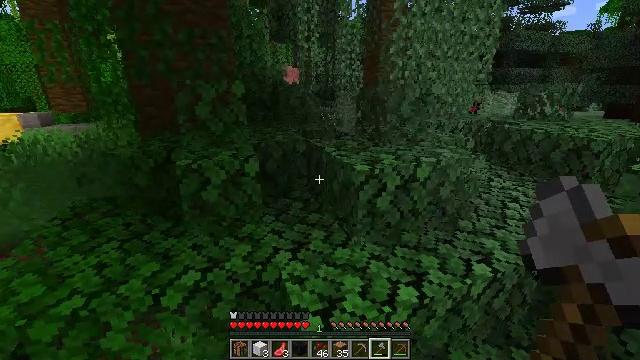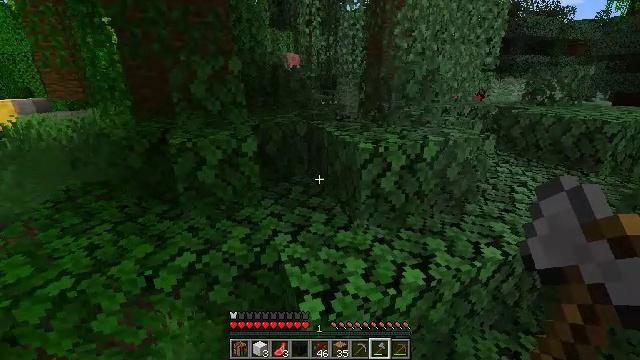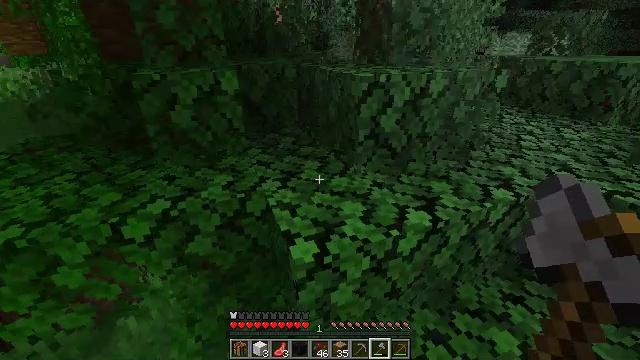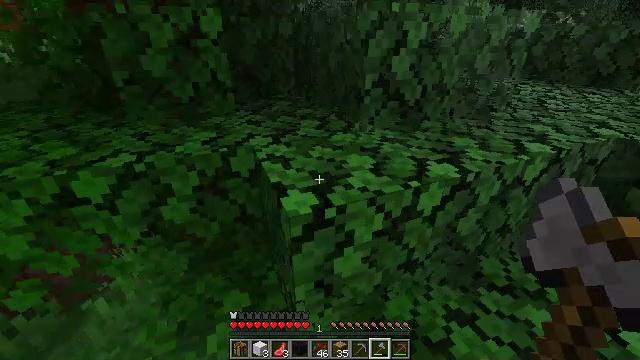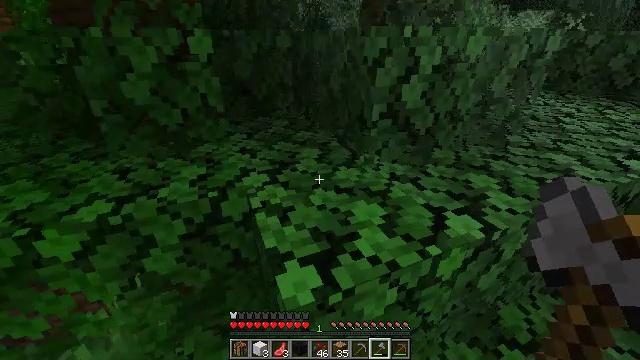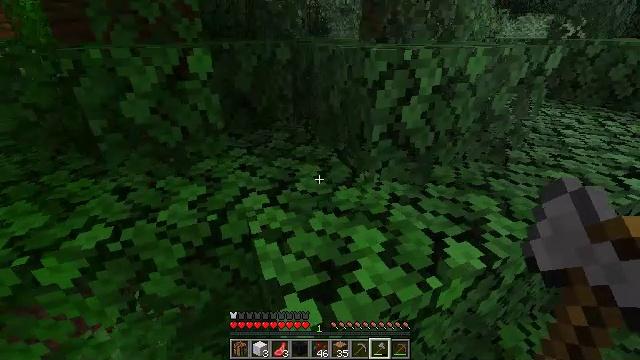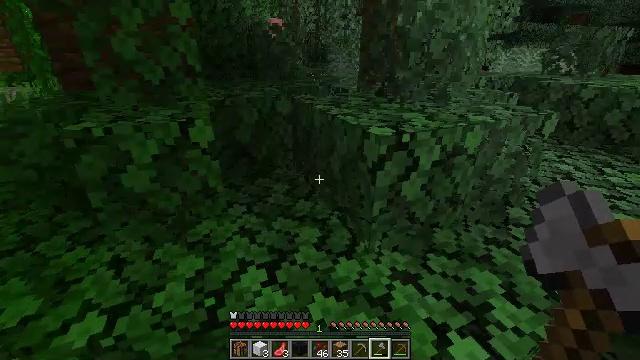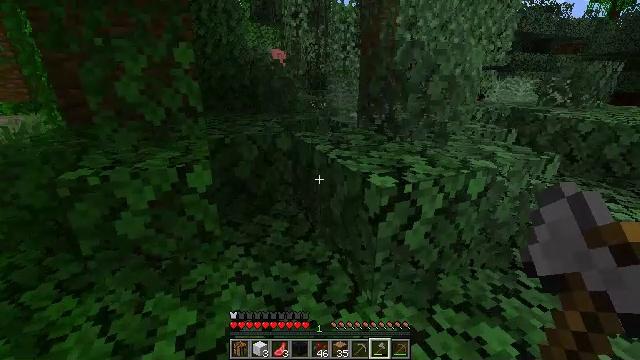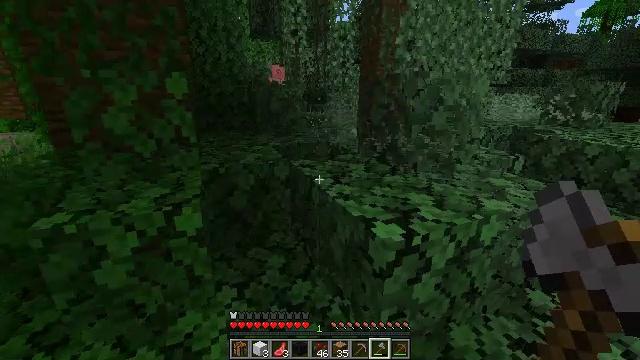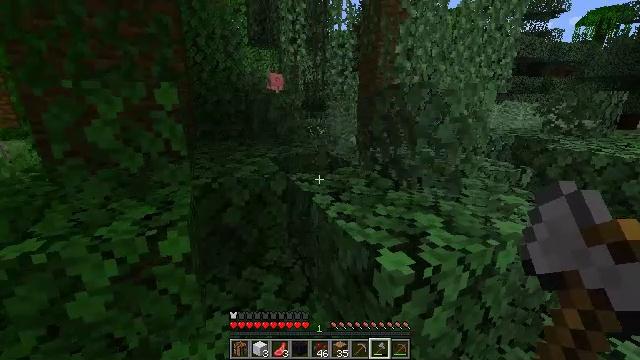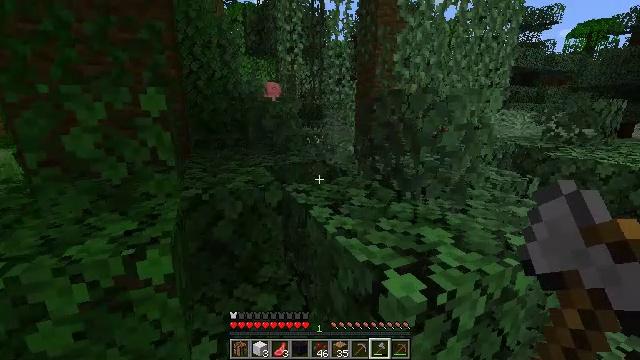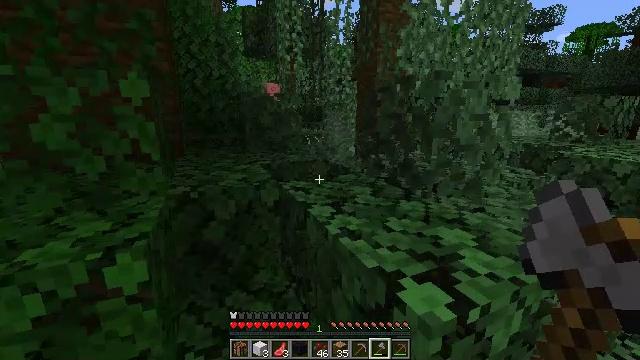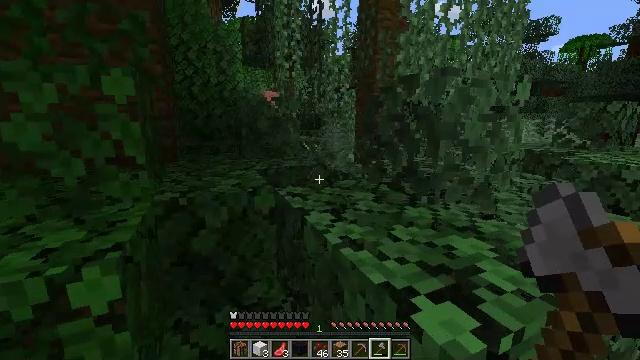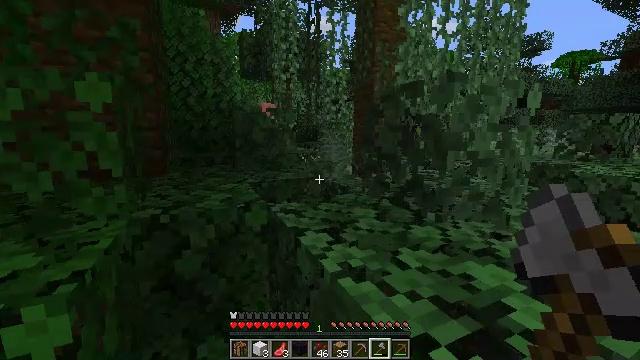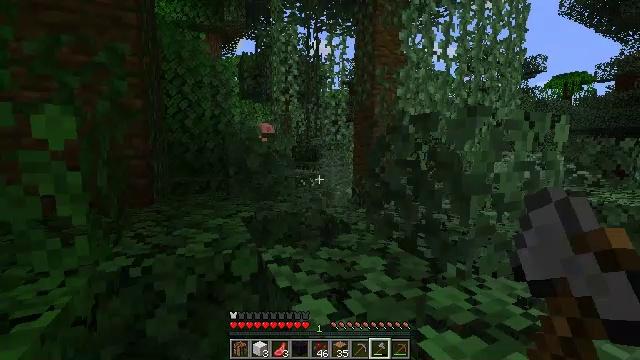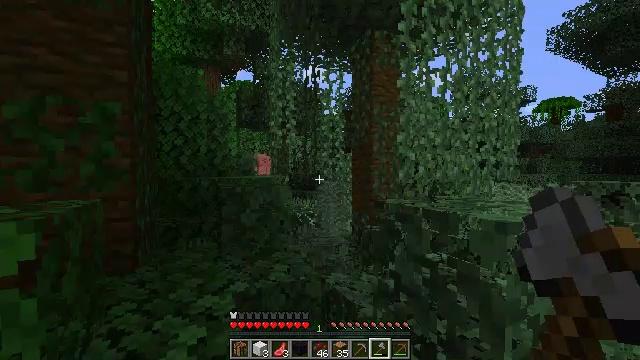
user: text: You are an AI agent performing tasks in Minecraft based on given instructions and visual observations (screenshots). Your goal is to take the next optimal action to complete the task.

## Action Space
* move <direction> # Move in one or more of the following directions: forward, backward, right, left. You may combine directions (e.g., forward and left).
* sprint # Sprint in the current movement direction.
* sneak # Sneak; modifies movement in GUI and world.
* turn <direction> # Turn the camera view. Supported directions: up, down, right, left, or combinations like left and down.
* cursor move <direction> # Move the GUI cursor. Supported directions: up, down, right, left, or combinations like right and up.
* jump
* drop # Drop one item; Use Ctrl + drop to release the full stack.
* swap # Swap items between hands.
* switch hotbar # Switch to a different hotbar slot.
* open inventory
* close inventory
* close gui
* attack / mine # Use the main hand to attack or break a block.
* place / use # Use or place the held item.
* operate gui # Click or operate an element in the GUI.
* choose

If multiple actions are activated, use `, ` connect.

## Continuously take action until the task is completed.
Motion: motion action
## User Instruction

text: Collect jungle leaves by breaking them.
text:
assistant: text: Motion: move forward, turn down, jump
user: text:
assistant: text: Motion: move forward, turn right and down, jump
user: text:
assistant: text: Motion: move forward, turn down, jump
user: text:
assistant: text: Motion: move forward, jump
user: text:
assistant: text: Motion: move forward, jump
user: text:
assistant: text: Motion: move forward, turn up, jump
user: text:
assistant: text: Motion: move forward, turn up, jump
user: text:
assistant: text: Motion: move forward, turn up, jump
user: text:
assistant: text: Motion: move forward, turn up, jump
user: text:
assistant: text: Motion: move forward, turn up, jump
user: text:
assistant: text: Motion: move forward, jump
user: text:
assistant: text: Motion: move forward, turn up, jump
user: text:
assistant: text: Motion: move forward, turn up, jump
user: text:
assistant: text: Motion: move forward, turn up, jump
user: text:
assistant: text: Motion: move forward, turn up, jump
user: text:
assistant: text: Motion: move forward, turn up, jump
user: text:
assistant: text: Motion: move forward, turn left and up, jump
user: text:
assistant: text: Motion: move forward, turn left and up, jump
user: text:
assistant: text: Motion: move forward, turn left and up, jump
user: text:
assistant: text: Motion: move forward, turn left, jump
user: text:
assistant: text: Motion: move forward, turn left
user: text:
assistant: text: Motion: move forward, turn left
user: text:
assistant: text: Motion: move forward, turn up
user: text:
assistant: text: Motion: move forward
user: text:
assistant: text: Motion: move forward
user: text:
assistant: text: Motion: move forward, turn left
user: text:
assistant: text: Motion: move forward and move left, turn left and up
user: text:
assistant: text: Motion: move forward and move left, turn left and up
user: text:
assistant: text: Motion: move forward, turn left
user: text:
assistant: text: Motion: move forward, turn left and up, jump